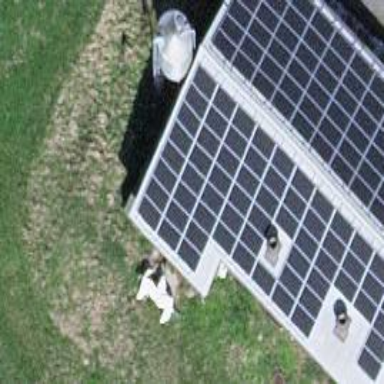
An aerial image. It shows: Solar power generator.